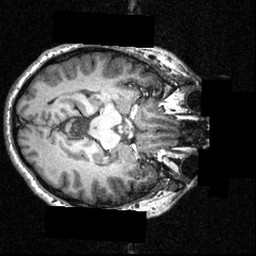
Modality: T1w
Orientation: axial
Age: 21
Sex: male
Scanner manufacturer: siemens
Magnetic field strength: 3.951 T
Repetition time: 1.5 s
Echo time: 0.00335 s